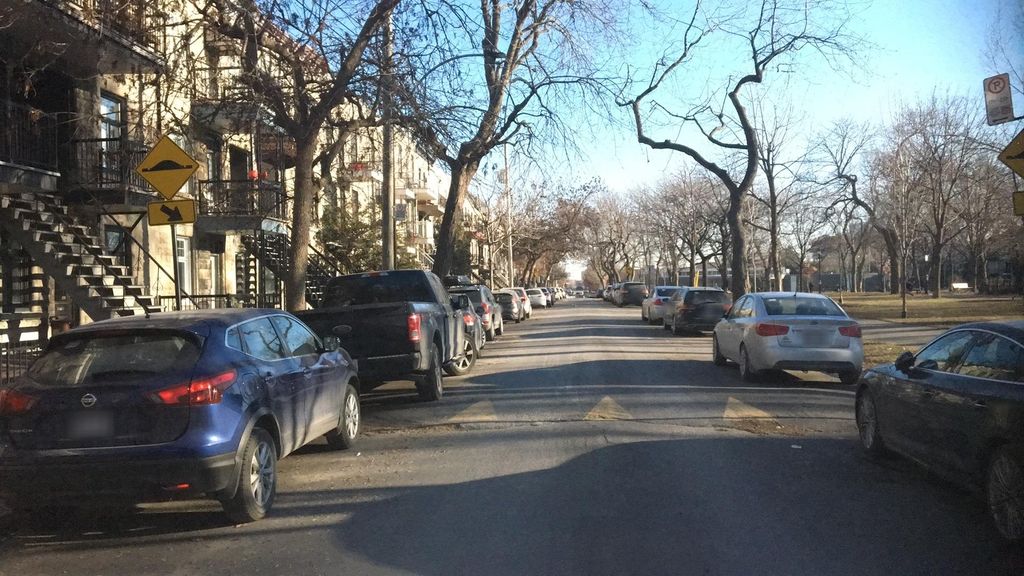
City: montreal